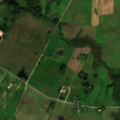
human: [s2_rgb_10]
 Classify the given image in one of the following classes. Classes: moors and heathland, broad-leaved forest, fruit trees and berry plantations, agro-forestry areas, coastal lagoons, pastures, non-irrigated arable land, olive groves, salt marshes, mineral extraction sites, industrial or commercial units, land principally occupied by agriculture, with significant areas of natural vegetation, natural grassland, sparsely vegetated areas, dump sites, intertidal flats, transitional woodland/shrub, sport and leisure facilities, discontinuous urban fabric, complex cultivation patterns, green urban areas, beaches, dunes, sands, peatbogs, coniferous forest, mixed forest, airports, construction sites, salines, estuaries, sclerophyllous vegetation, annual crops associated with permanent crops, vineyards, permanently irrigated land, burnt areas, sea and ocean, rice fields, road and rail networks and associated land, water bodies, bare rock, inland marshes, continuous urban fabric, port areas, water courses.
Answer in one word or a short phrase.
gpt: discontinuous urban fabric, non-irrigated arable land, fruit trees and berry plantations, pastures, land principally occupied by agriculture, with significant areas of natural vegetation